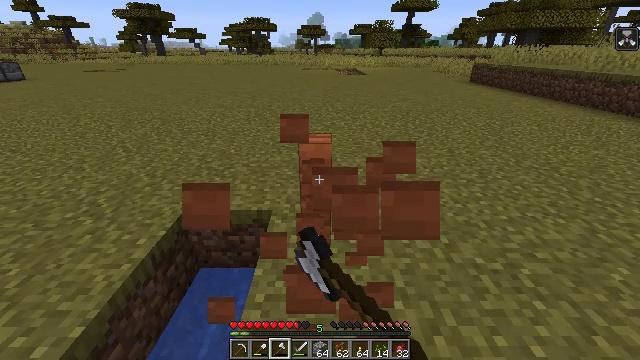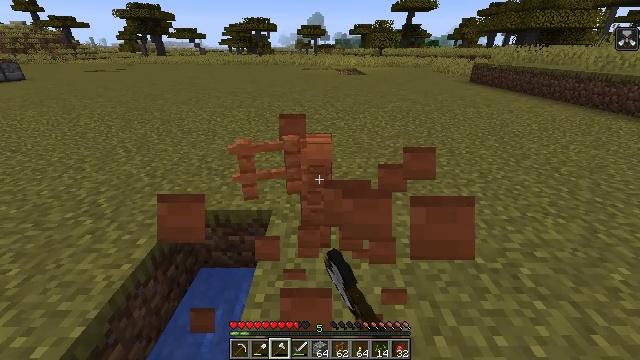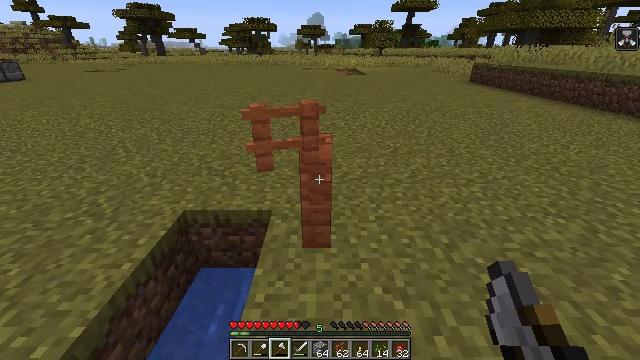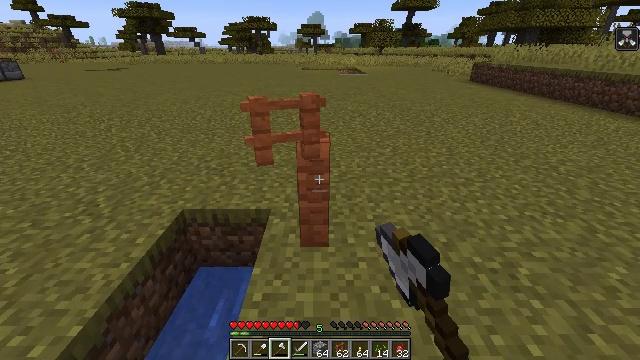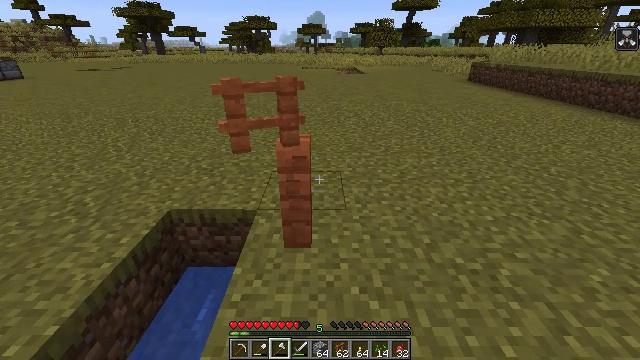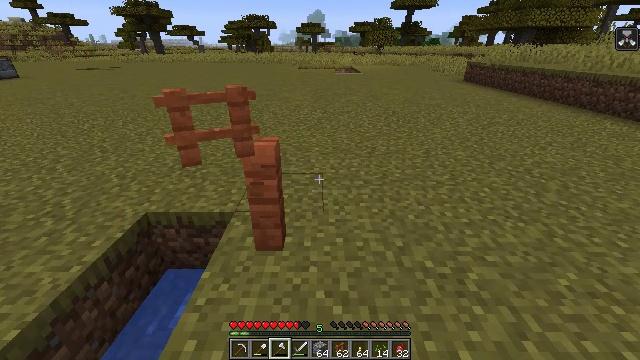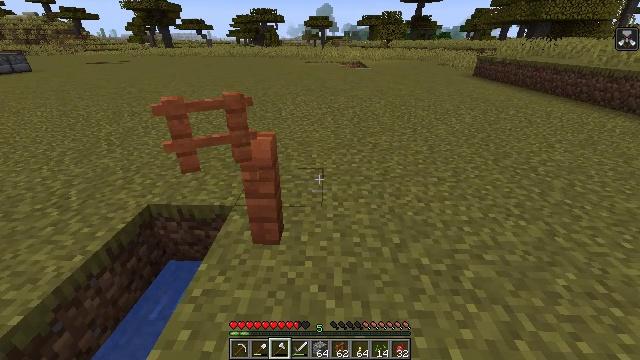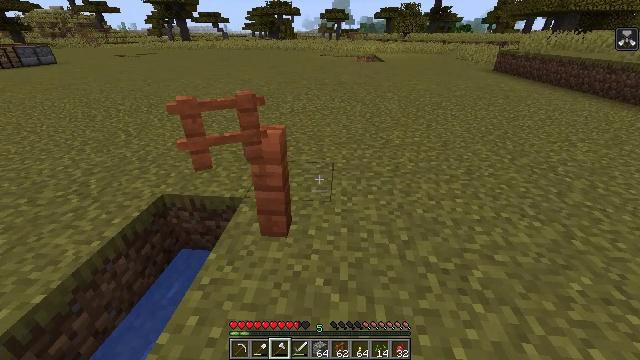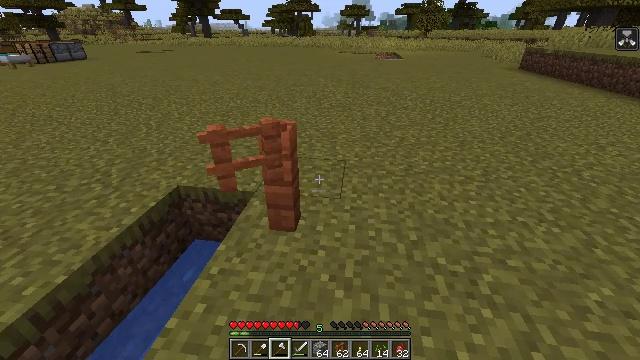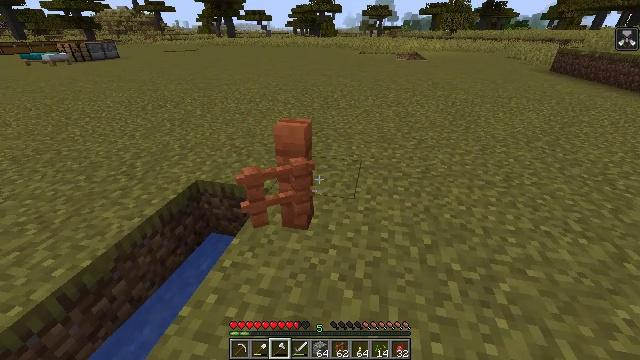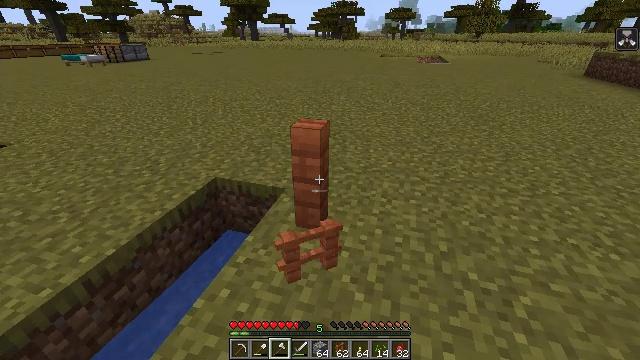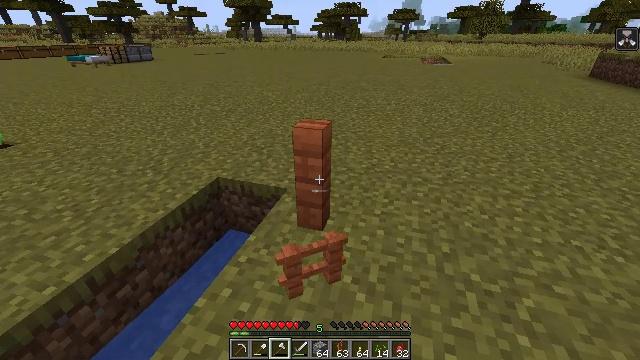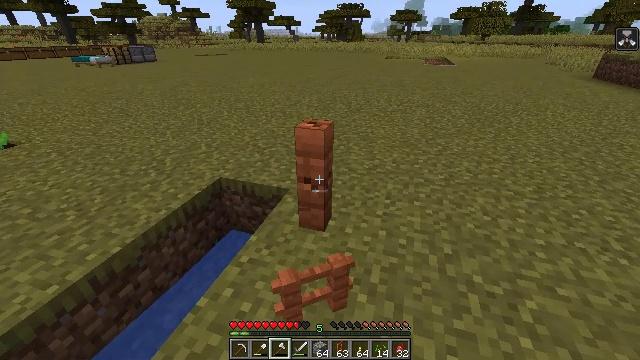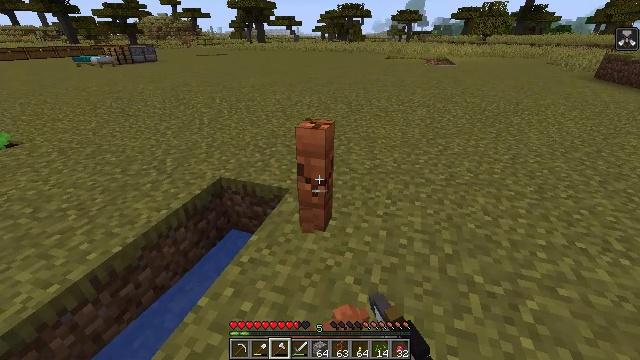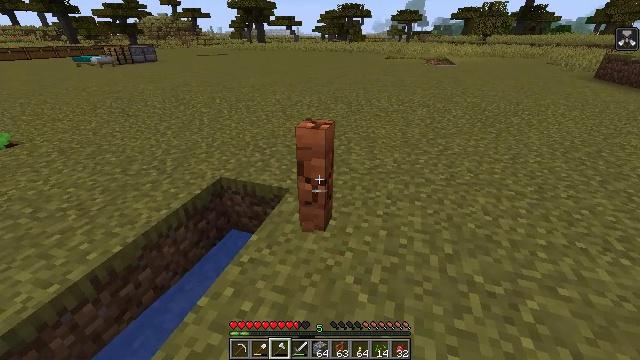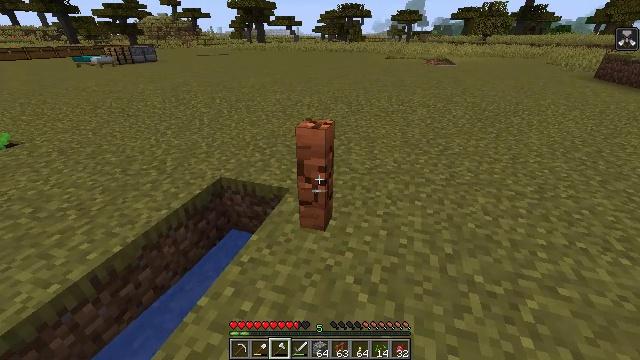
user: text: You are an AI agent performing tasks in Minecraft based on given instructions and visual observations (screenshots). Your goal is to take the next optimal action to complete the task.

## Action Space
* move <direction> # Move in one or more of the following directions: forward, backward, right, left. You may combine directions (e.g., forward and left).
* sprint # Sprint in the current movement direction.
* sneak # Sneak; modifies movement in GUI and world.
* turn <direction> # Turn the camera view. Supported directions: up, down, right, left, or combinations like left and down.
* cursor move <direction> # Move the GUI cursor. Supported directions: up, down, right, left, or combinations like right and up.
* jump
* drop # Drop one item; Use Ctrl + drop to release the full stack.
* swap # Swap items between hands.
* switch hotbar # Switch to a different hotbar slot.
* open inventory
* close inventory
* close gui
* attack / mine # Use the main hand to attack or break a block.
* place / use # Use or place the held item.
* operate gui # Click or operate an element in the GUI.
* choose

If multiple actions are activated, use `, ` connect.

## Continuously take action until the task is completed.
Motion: motion action
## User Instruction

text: Mine the acacia fence.
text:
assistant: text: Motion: attack / mine
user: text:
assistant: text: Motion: attack / mine
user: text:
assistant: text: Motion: move right
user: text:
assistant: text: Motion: move right
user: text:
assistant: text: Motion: move right
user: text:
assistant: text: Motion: turn left and down
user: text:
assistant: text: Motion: turn left and down
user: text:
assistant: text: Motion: turn left
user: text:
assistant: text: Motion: turn left
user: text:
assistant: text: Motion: turn left
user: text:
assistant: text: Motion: no_op
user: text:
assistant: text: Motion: attack / mine
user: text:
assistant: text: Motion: attack / mine
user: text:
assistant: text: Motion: attack / mine
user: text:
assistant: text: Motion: attack / mine
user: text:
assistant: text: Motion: attack / mine
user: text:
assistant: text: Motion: attack / mine
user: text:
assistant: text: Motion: attack / mine
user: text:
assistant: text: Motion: attack / mine
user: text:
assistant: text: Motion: attack / mine
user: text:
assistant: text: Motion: attack / mine
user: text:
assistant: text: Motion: attack / mine
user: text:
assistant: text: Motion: attack / mine
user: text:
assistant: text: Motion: attack / mine
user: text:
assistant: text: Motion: attack / mine
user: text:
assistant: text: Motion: attack / mine